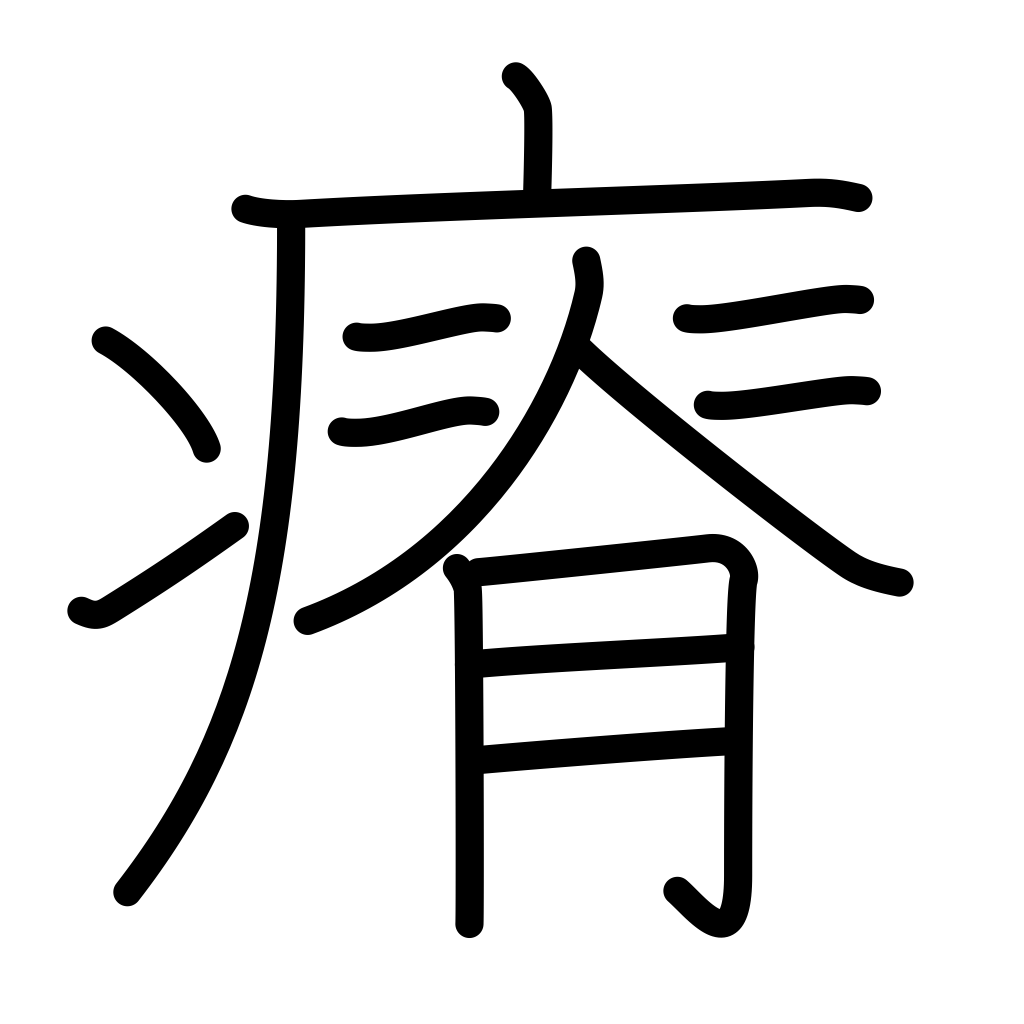
Meaning: get thin, lose weight, become sterile